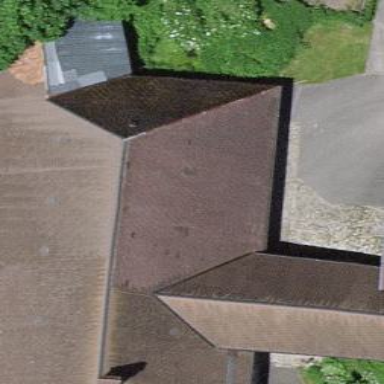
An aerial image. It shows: Farm building.